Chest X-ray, PA view. Patient: 38 years old, sex M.
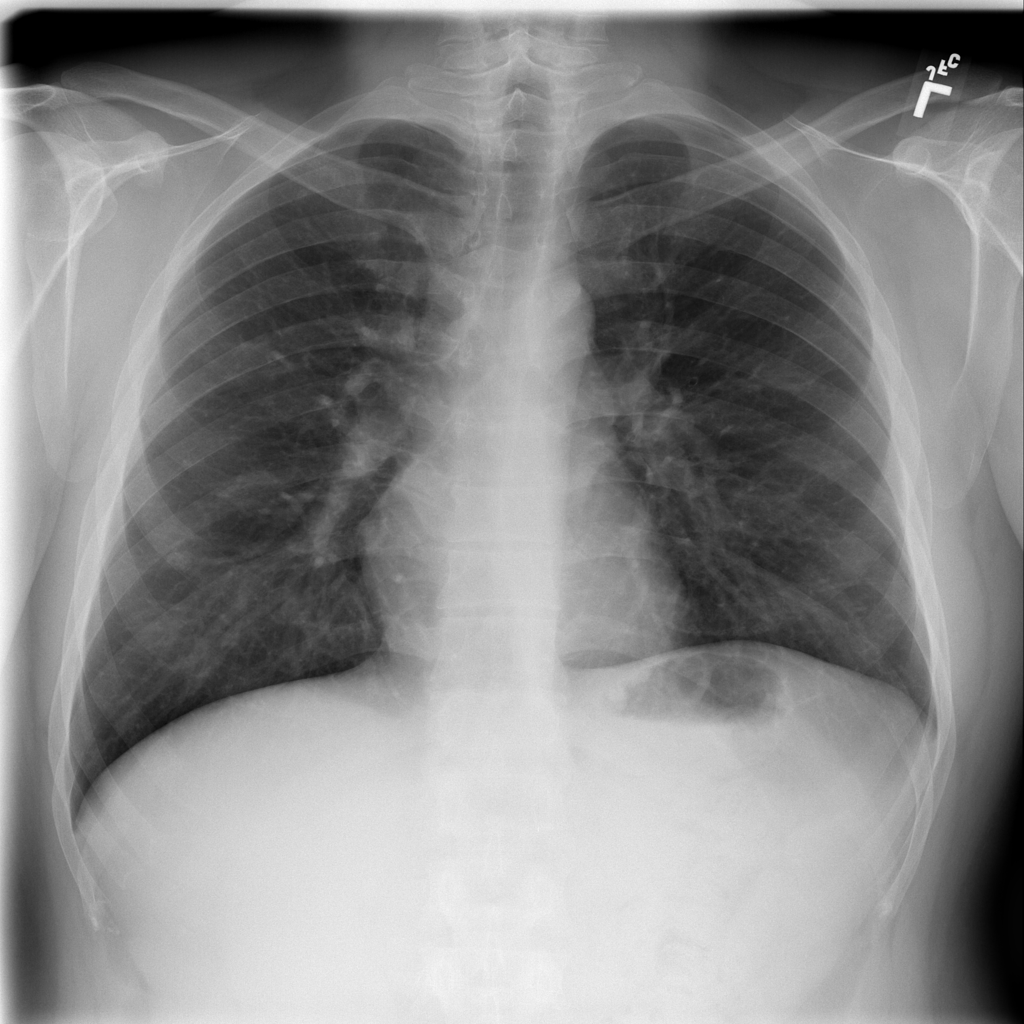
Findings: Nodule